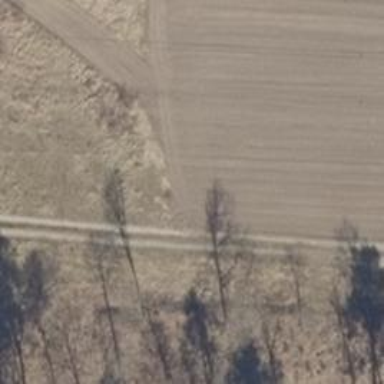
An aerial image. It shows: Dirt track with grade5 tracktype.